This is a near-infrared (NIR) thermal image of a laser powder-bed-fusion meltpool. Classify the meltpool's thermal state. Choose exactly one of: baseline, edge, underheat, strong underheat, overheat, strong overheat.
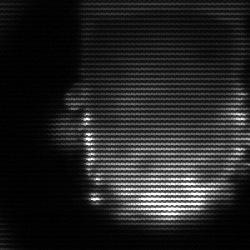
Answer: baseline